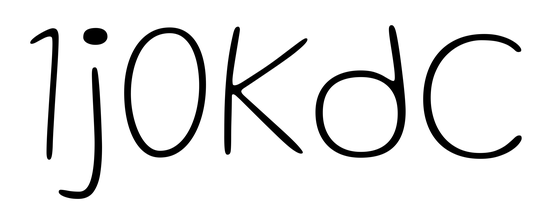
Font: Gluten_Thin